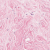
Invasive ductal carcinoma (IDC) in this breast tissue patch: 0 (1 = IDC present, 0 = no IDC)